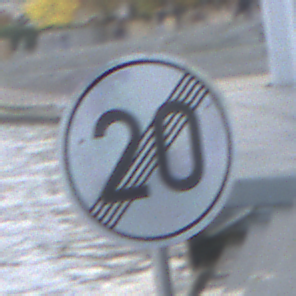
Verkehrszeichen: EndeGeschwindigkeit20
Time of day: SunriseSunset
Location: Outdoor (Urban)
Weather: PartlyCloudy
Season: NotSpecified
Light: Natural